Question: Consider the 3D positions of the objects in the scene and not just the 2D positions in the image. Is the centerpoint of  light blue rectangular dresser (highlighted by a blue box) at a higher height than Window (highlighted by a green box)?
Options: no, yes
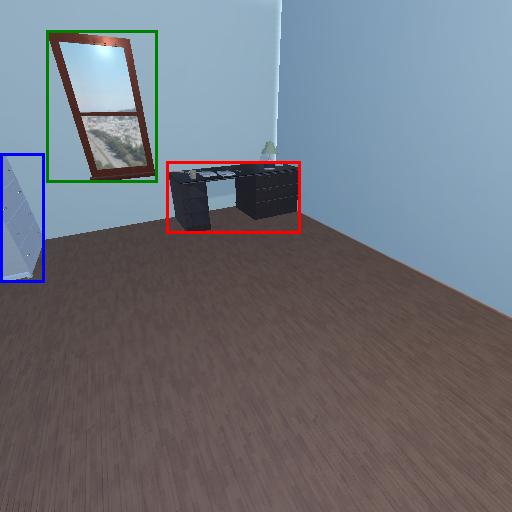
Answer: no